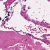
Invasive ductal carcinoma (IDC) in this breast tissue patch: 0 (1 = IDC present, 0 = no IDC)